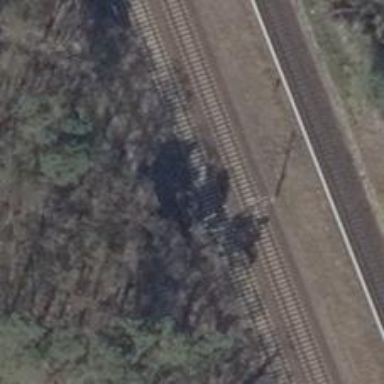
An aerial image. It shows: Railway milestone with catenary mast.